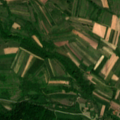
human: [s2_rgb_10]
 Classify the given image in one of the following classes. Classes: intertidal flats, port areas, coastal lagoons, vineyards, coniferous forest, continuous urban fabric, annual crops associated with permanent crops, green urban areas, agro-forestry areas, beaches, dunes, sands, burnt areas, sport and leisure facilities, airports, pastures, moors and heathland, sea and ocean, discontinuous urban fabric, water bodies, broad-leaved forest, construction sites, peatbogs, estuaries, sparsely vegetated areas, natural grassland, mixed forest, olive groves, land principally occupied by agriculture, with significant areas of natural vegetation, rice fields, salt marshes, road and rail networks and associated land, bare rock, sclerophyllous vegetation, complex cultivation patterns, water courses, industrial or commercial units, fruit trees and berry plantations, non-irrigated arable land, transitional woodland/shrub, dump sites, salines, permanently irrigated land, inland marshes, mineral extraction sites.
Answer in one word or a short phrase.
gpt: discontinuous urban fabric, complex cultivation patterns, land principally occupied by agriculture, with significant areas of natural vegetation, broad-leaved forest